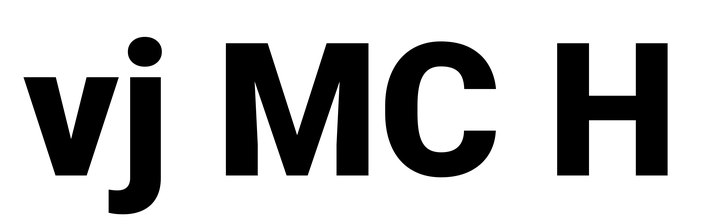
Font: Roboto_Black